Field crop: tomato
Growth stage: 1
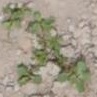
Species: portulaca